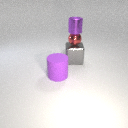
large gray metal cube below small red metal sphere